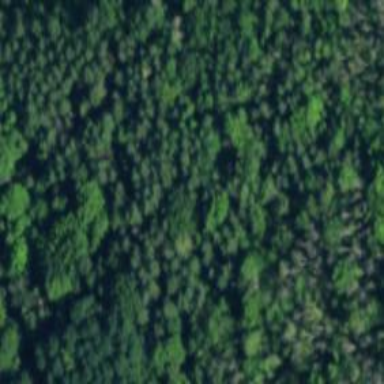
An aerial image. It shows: Mixed woodland area with various types of leaves.